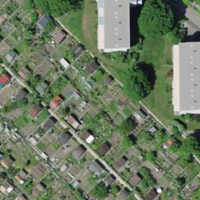
EUNIS habitat code: 53
Species observed at this site:
Cerastium tomentosum